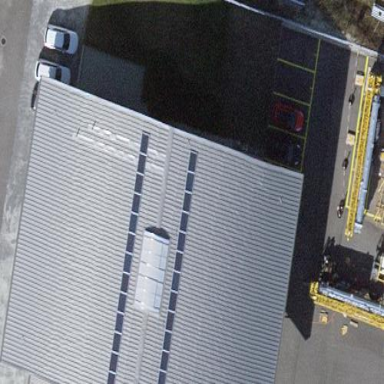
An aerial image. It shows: Industrial building.